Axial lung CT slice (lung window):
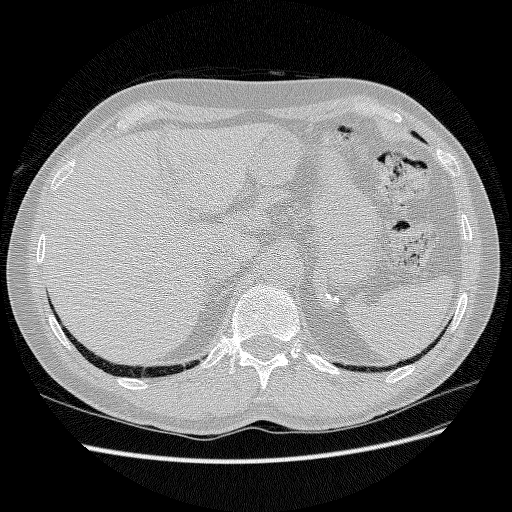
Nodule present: no